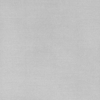
Label: dusty